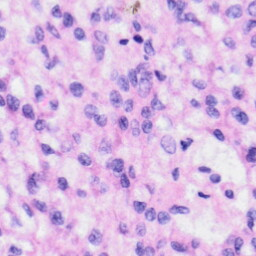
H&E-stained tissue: Liver